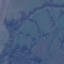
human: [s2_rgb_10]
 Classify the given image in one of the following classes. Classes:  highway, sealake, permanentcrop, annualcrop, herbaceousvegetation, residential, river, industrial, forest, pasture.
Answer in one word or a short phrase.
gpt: Pasture